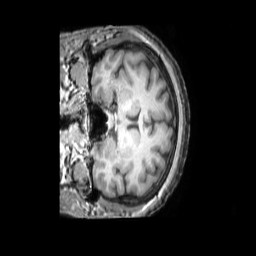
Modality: T1w
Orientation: coronal
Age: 50
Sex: female
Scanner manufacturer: philips
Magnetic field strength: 3 T
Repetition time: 0.009878 s
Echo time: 0.004592 s